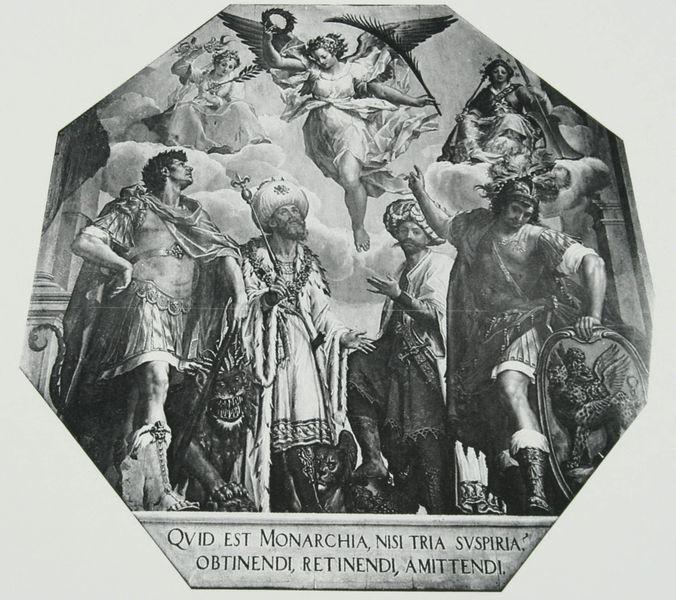
Titel: Deckenbild der Monarchia im Kaisersaal der Residenz München
Künstler: Peter Candid
Standort: München
Institution: (zerstört)
Schlagwörter: feder, flügel, gemälde, gott, himmel, körper, mann, umhang, weiß, wolken, menschen, grau, hut, kleid, männer, schwarz, skizze, stuhl, säule, säulen, zeichnung, blick, hund, hunde, tier, tiere, wolke, malerei, rock, bart, bärte, arm, blicke, bild, gesten, hände, kirche, geistlicher, gewand, mantel, pose, saum, krone, fliegen, engel, putte, putto, schwanz, herrschaft, schrift, perspektive, stab, rand, kaiser, könig, lanze, papst, soldaten, bordüre, inschrift, wandgemälde, wandmalerei, palme, palmwedel, zeigen, oben, barfuss, schild, stolz, antike, glaube, kreuz, orient, religion, zweig, schweben, schwarz weiß, schwert, text, uniform, waffen, soldat, helm, stiefel, herrscher, allegorie, kranz, lorbeer, lorbeerkranz, ritter, rüstung, rom, römer, wappen, palmzweig, heiligenschein, pfarrer, efeu, löwen, jesus, antik, götter, krieger, fabelwesen, krönung, priester, griechenland, fingerzeig, könige, königin, löwe, macht, heilige, fresko, monarch, monarchie, gottheit, maria, wandbild, turban, putti, sieger, aufnahme, fletschen, fresco, oktogon, achteck, achteckig, insignien, zepter, araber, szepter, römisch, sultan, sechseck, siegeskranz, untier, deckenmalerei, nach oben, palm, latein, caesar, tiger, siegesgöttin, umrandet, bestie, fü e, fabeltier, viktoria, ölzweig, muttergottes, etrusker, geflügeltes pferd, sacra conversatione, sacra conversazione, palmenwedel, deckenbild, hexagon, mante, zeigt, est, monarchia, deutet, etruskischer löwe, fsse, inspruch, könid, maurus, nisi, papianus, quid, qvid, retinendi, sandaln, siegerkranz, deckengemaelde, krummschwerte, obtinendi, hexagram, panzerbrust